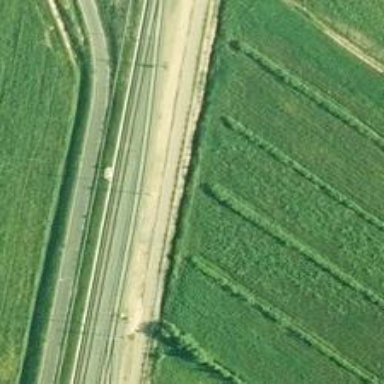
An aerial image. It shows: Electrified rail siding with contact line.